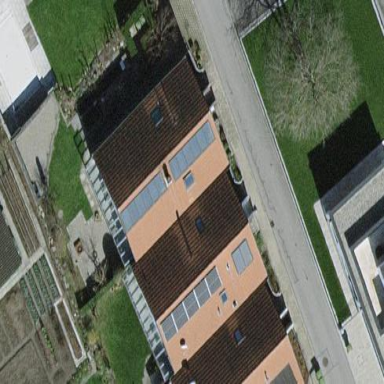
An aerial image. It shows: Terrace building.